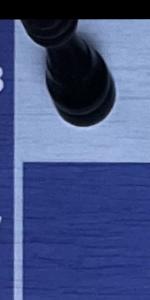
Label: Empty